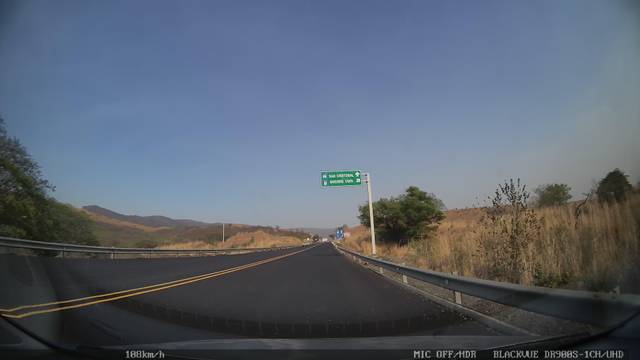
Region: Mexico
Coordinates: 16.728, -92.996